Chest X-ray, AP view. Patient: 47 years old, sex M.
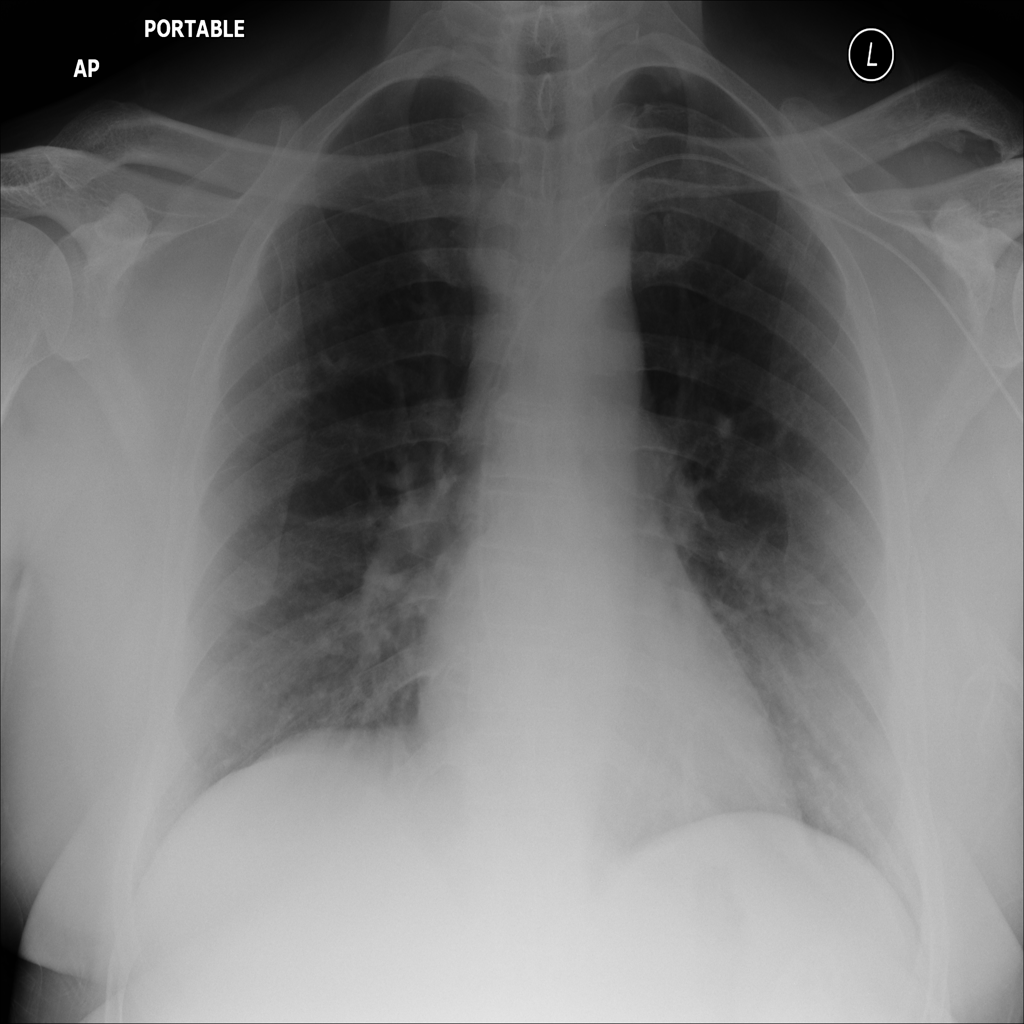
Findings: No Finding